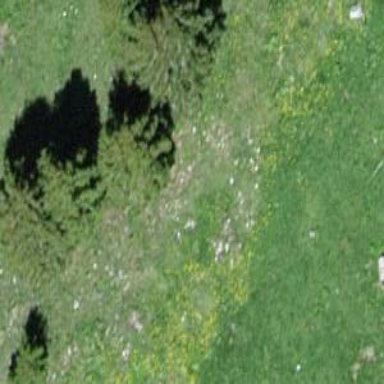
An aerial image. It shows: Needle-leaved tree in natural setting.